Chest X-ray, PA view. Patient: 34 years old, sex F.
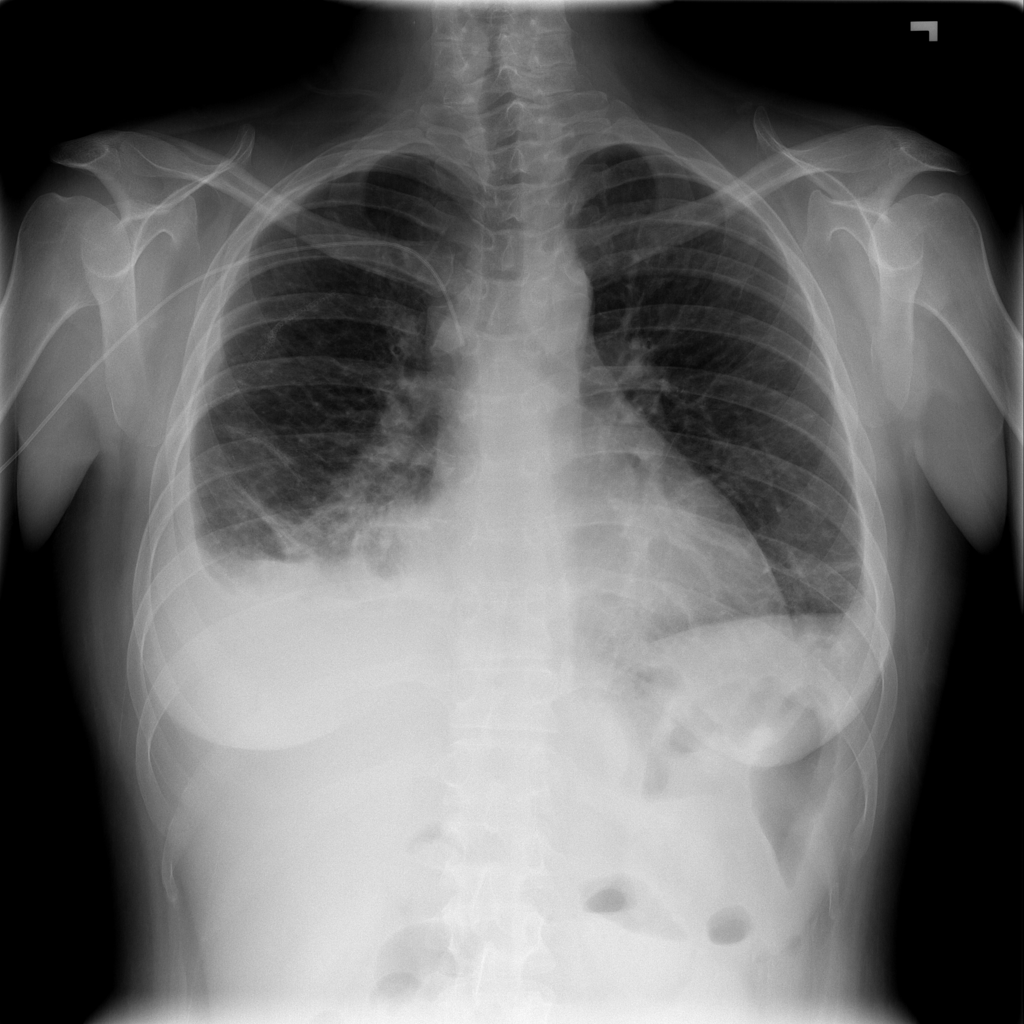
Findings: Atelectasis, Effusion, Infiltration